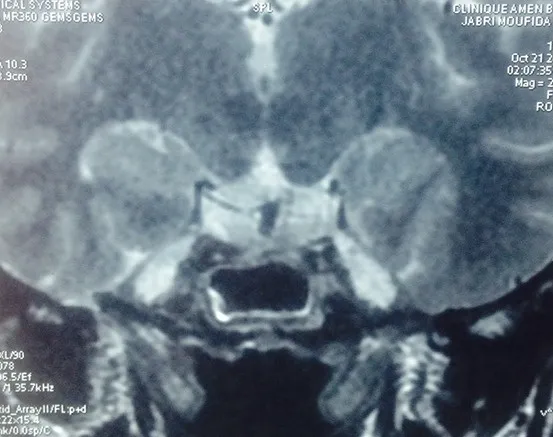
Magnetic resonance imaging (MRI) demonstrated a macroadenoma with the size of 1.35 x2.9 x1.2 cm, without a suprasellar extension or a compression of the optic chiasma. It encased the left cavernous sinus and internal carotid artery.
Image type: radiology (mri)